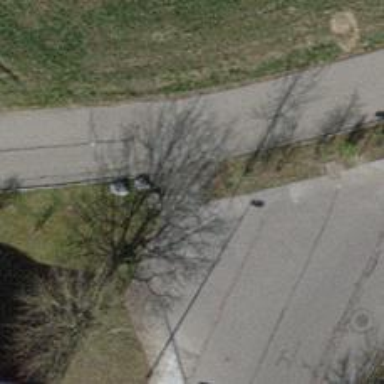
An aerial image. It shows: Bollard.